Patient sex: F
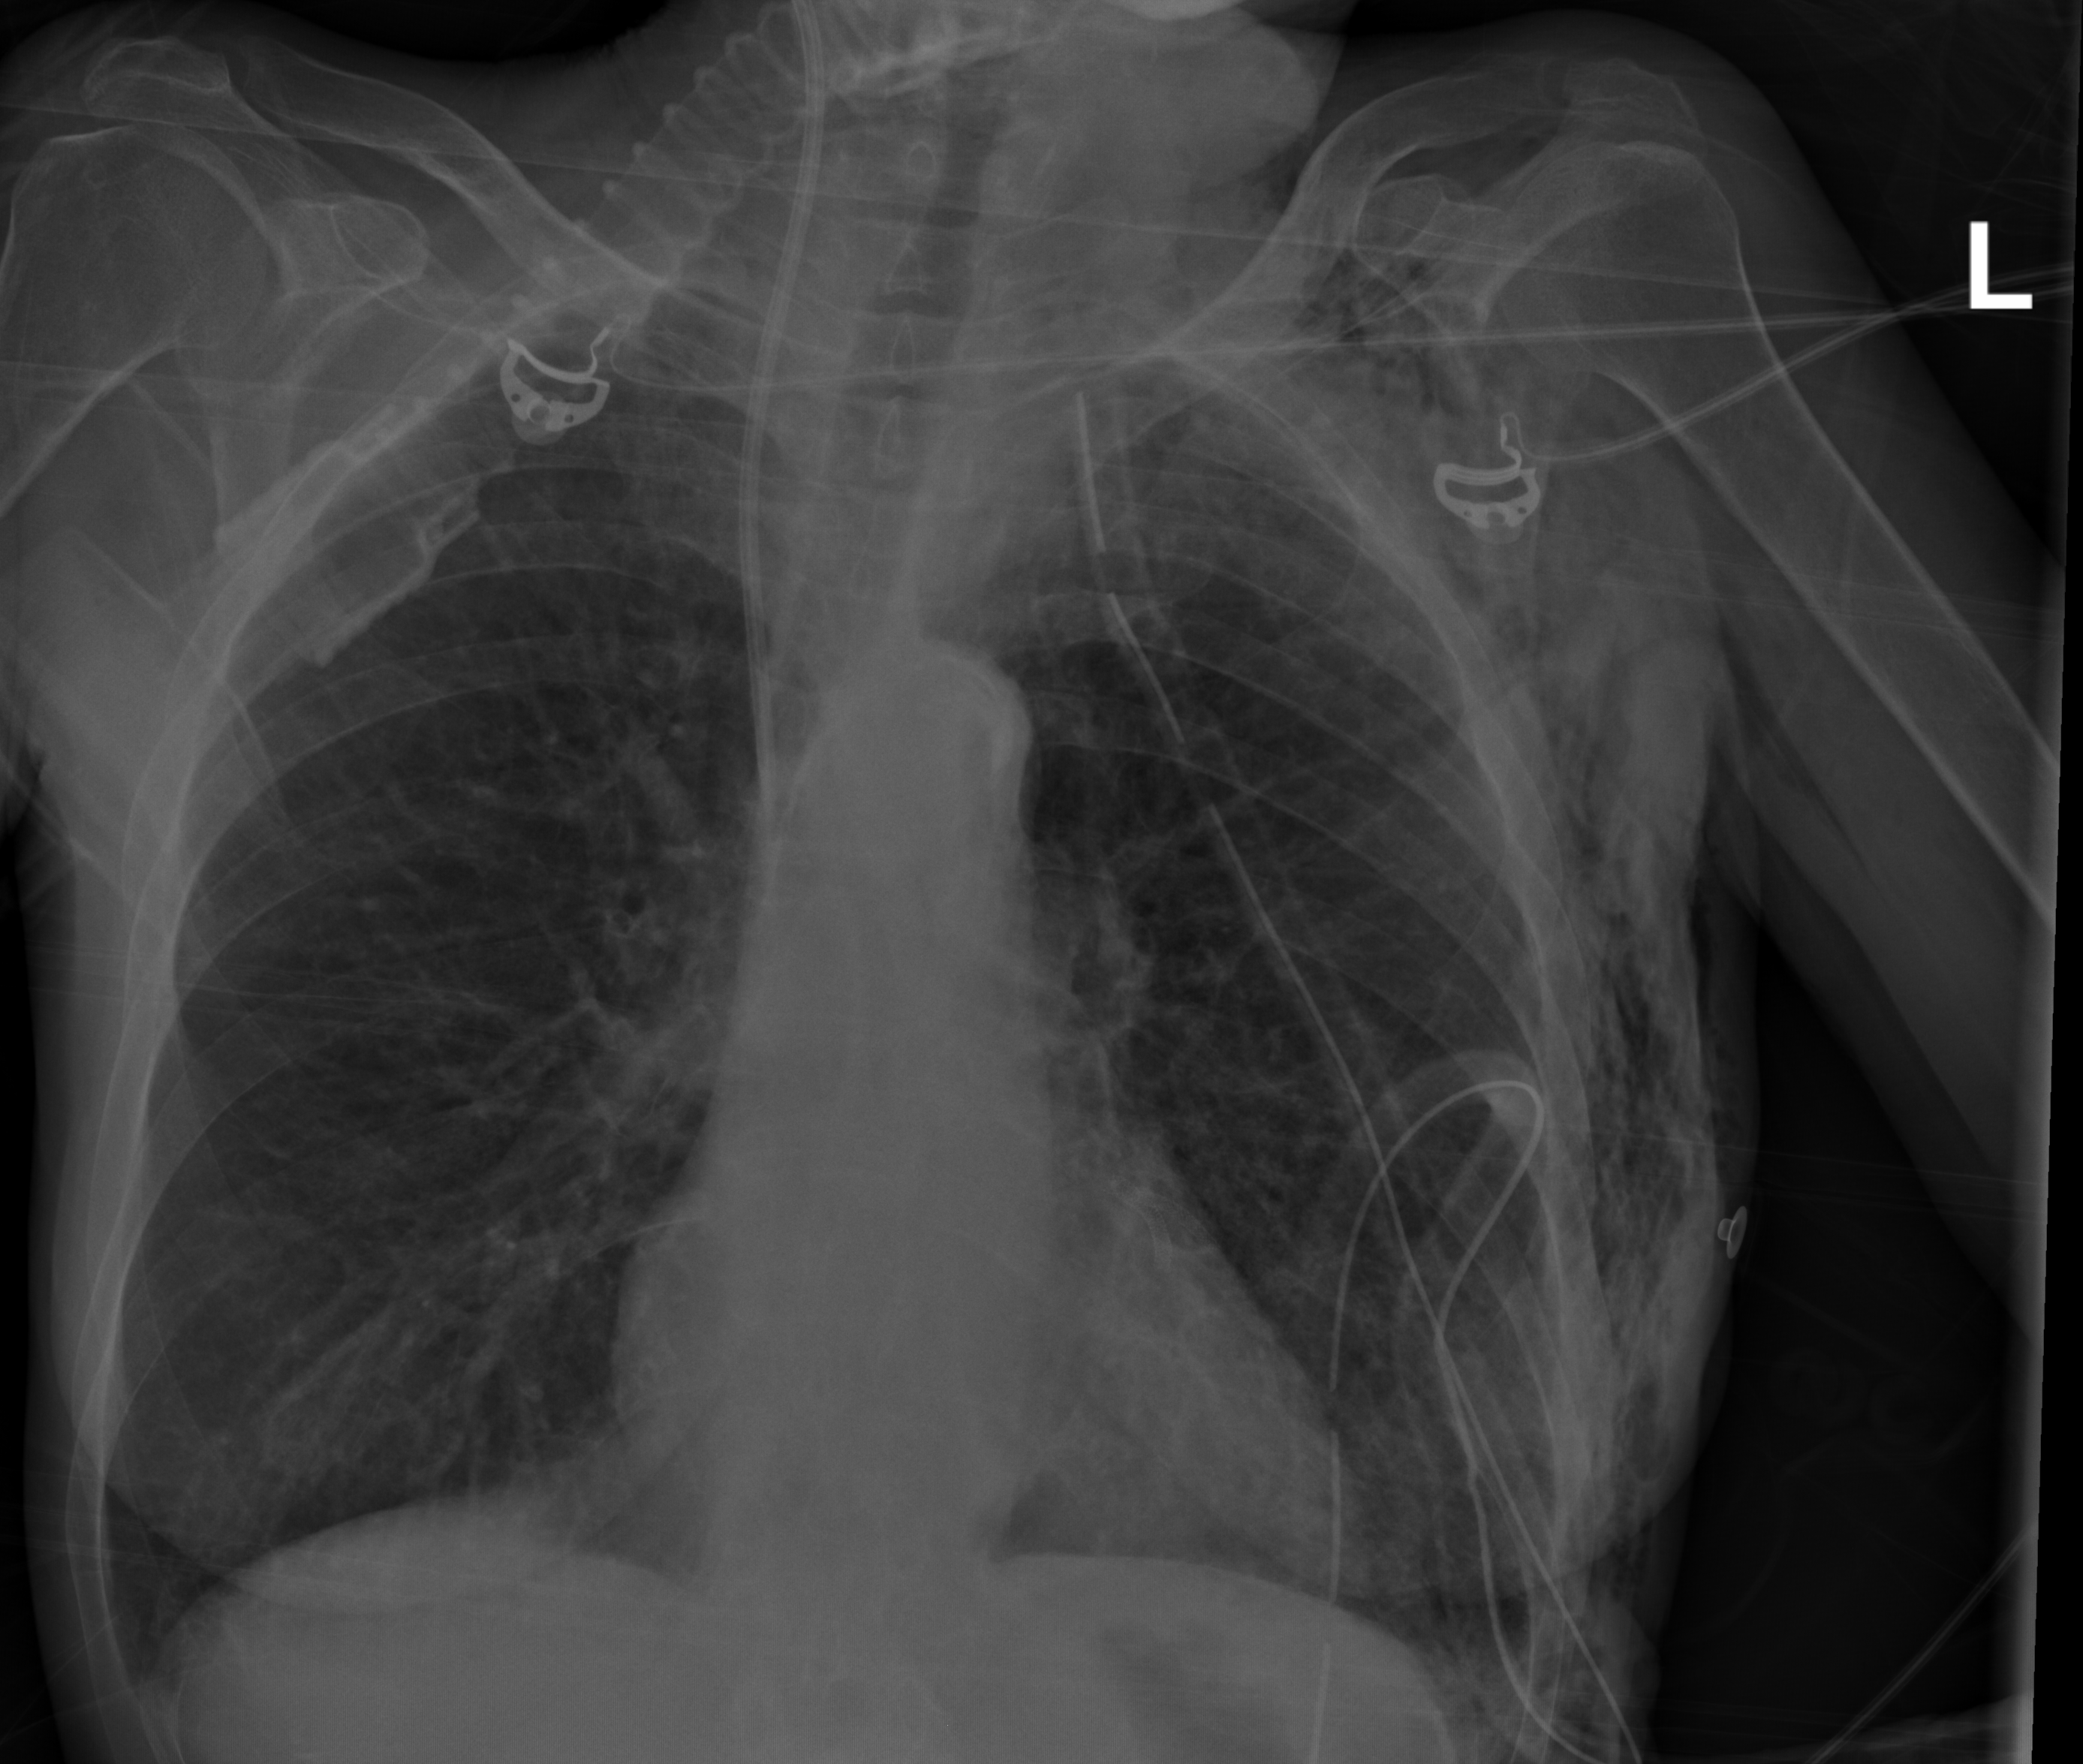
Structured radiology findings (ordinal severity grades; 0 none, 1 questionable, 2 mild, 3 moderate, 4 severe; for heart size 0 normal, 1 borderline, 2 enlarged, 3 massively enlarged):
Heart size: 0
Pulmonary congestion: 0
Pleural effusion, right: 0
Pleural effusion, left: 0
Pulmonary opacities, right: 0
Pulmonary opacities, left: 0
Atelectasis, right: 0
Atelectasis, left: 2